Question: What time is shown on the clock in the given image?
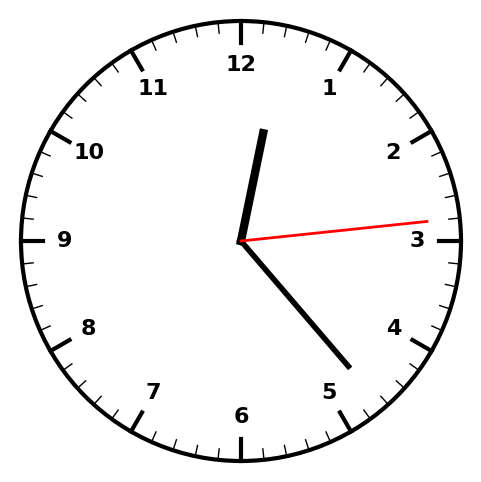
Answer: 12:23:14